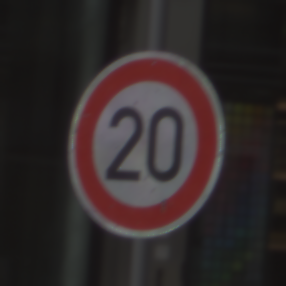
Verkehrszeichen: Geschwindigkeit20
Umgebung: Outdoor, Urban
Tageszeit: Midday
Wetter: Overcast
Licht: Natural
Jahreszeit: NotSpecified
Kontrast: LowContrast